Interaction volume radius: 10 \u00c5
Interaction volume height: 10 \u00c5
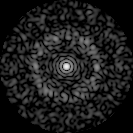
Disorder parameter: 0.8257